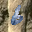
Label: 6